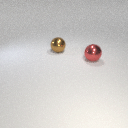
large brown metal sphere behind large red metal sphere